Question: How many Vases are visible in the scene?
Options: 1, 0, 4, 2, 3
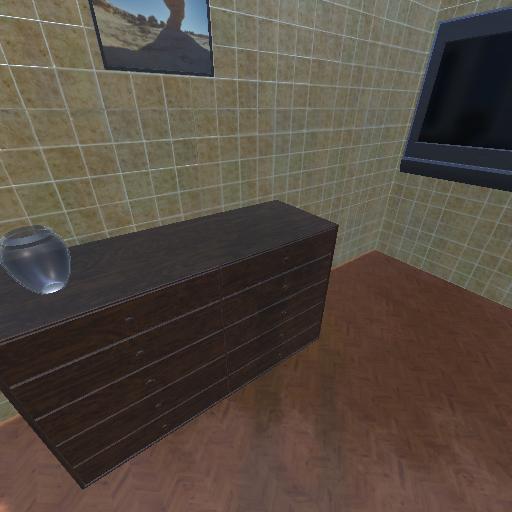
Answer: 1